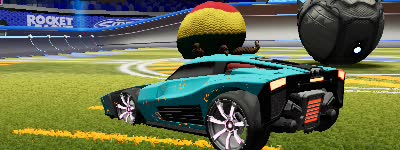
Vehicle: breakout